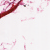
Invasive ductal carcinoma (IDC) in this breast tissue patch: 0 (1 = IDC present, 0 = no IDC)